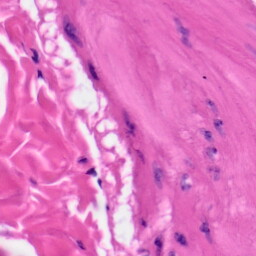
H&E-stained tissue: Skin